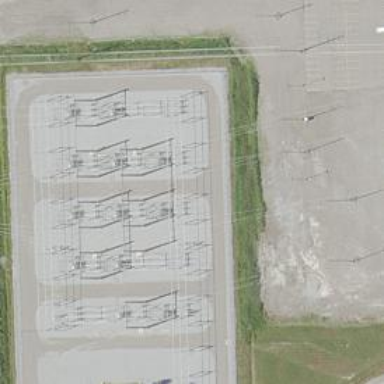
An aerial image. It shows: Switch used for power control.